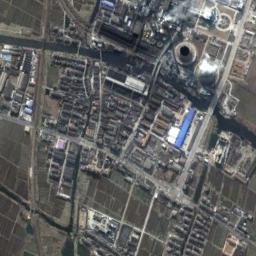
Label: thermal_power_station